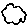
Label: cloud